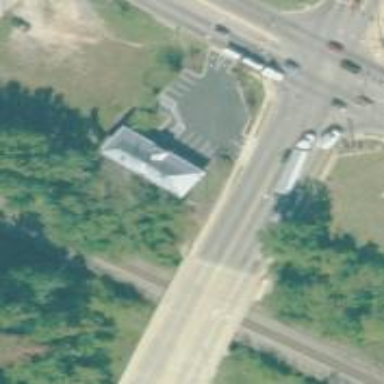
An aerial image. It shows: Trunk highway bridge.